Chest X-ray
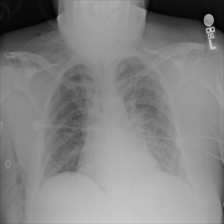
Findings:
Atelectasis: negative
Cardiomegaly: negative
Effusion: negative
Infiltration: negative
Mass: negative
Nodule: negative
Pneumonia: negative
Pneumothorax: negative
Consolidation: negative
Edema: negative
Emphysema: positive
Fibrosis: negative
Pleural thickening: negative
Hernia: negative